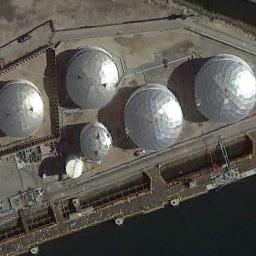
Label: storage_tank